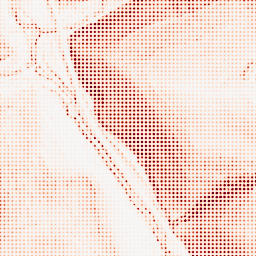
Category: morphological
Decomposition family: morphological_gradient
Decomposition parameters: size: 3
shape: square
Upsampling method: sinc_hamming
Upsampling parameters: scale: 8
kernel_size: 4
Upsampling scale: 8